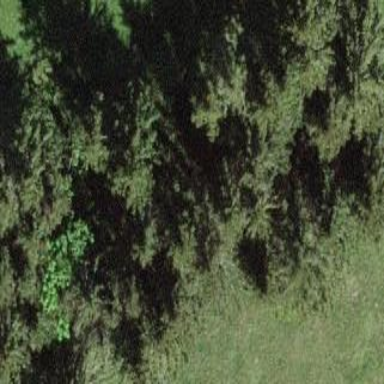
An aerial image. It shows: Forest area.